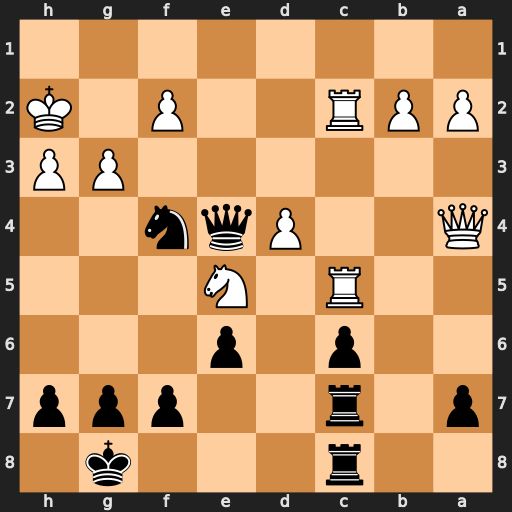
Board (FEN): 2r3k1/p1r2ppp/2p1p3/2R1N3/Q2Pqn2/6PP/PPR2P1K/8
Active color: b
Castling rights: -
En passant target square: -
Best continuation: Qg2#